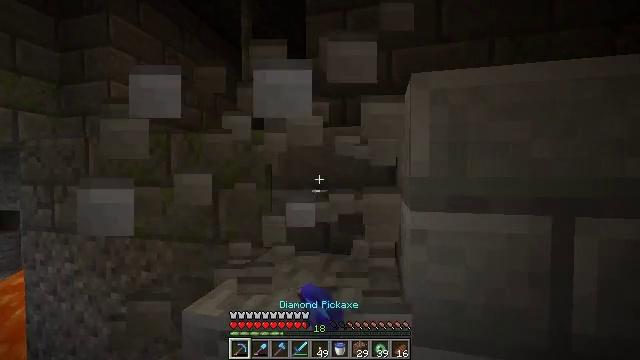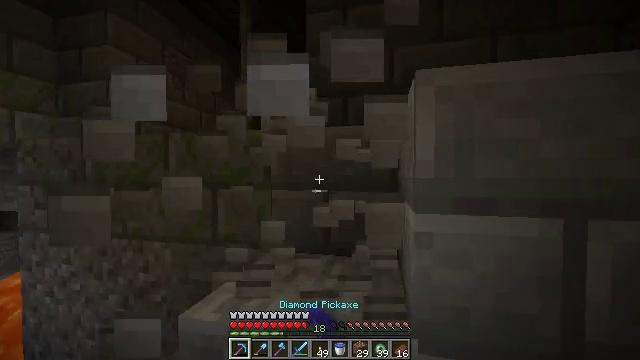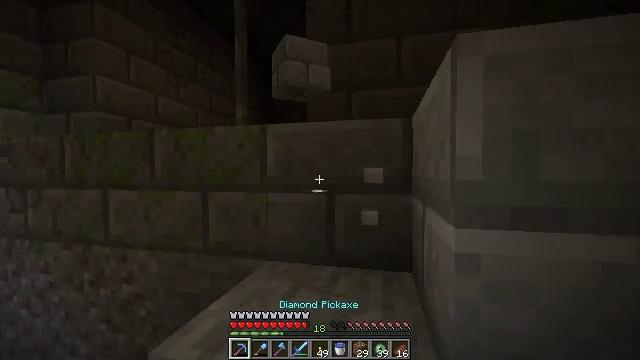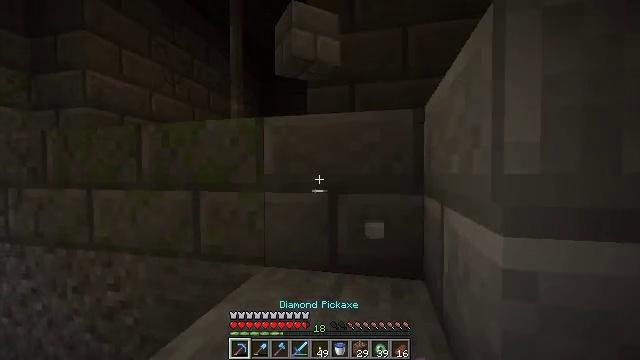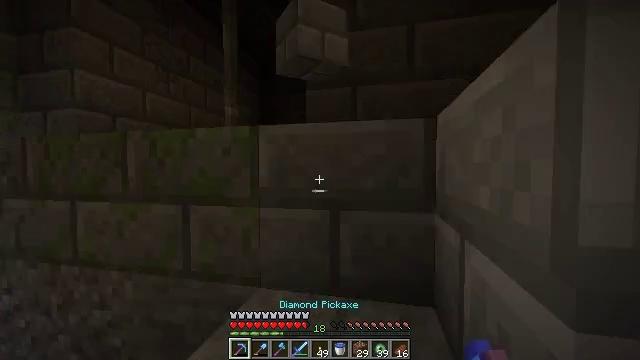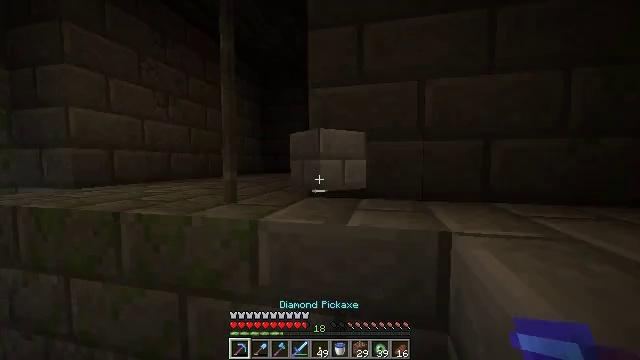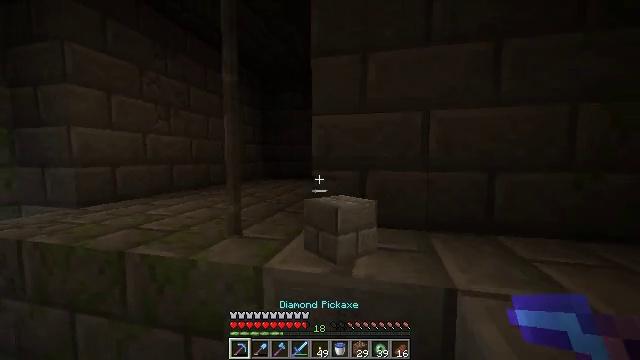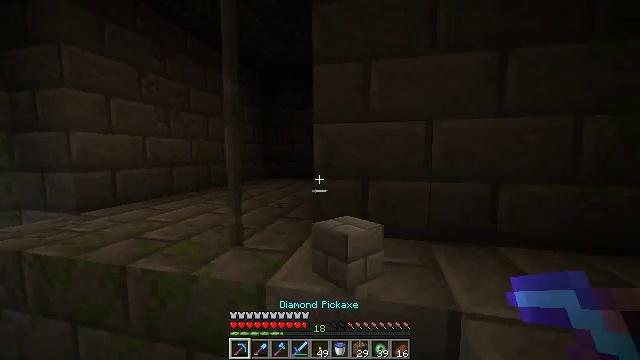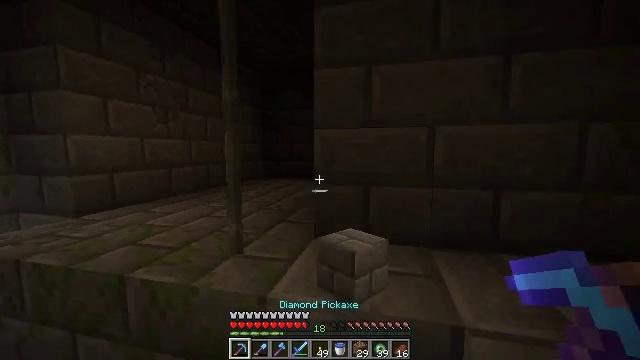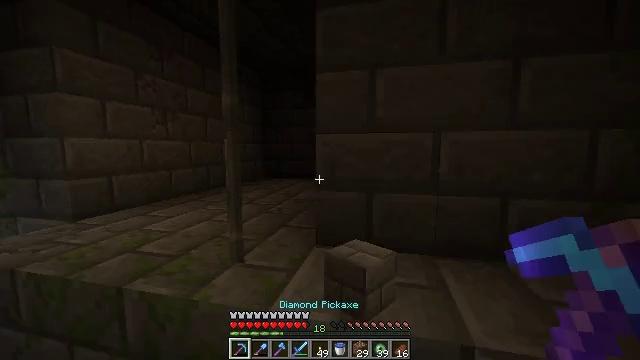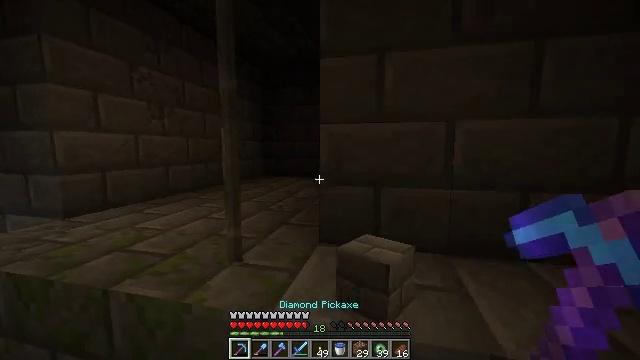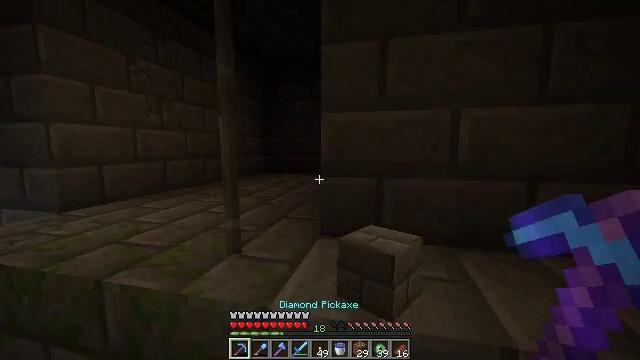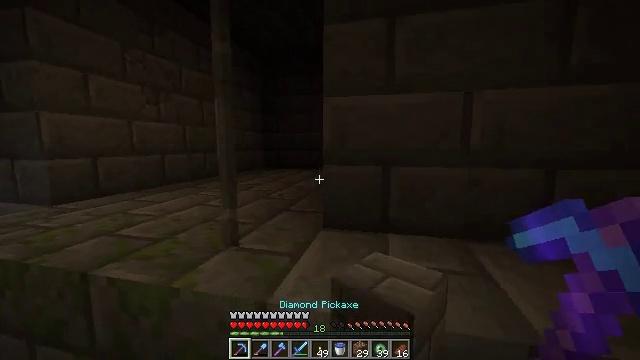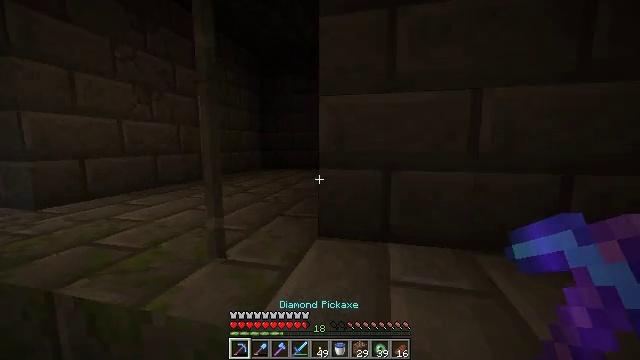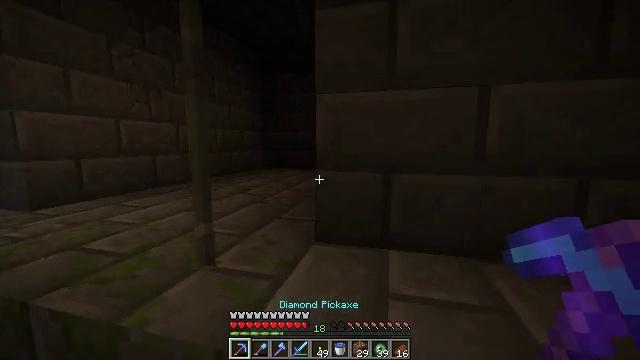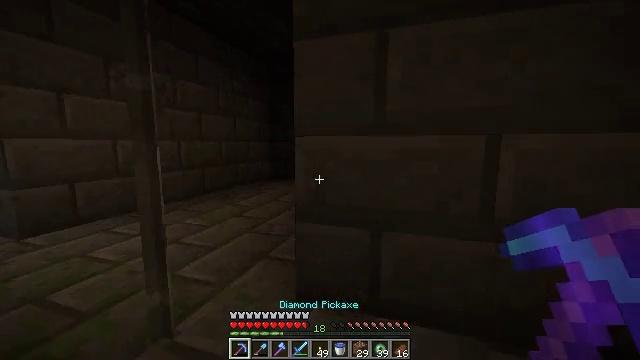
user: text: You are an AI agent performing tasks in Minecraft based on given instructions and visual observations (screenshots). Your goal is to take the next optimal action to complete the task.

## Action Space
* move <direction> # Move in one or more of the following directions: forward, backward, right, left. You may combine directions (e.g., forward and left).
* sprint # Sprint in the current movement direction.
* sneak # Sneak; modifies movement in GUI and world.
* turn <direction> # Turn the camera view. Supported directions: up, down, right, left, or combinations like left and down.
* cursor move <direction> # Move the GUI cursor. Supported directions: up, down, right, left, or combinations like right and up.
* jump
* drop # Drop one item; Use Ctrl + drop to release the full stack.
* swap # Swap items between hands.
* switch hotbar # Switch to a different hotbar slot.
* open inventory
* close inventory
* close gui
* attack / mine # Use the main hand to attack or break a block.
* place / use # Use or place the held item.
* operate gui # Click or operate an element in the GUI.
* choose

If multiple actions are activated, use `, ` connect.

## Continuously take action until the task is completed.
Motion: motion action
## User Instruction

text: Attack the iron bars to collect them.
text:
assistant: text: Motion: move forward
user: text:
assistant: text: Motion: move forward
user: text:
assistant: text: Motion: move forward
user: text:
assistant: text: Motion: move forward, jump
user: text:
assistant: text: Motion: move forward, turn down, jump
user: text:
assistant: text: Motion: move forward, jump
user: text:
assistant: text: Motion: move forward, turn down, jump
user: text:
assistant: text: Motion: move forward
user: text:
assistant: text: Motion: move forward
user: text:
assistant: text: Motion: move forward
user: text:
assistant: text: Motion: move forward
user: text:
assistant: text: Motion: move forward and move right
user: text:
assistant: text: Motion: move forward and move right
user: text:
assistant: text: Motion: move forward and move right
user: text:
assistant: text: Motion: move forward and move right, turn left, jump
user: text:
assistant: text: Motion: move forward and move right, turn left, jump
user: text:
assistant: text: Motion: move forward and move right, turn left and down, jump
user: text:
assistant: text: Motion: move forward and move right, turn left and down, jump
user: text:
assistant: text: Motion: move forward and move right, turn left and down
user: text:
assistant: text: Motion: move forward and move right, turn left and down
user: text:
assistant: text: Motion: move forward, turn left
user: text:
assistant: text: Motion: move forward
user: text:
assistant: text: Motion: move forward, switch to hotbar 5
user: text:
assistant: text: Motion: move forward, switch to hotbar 5
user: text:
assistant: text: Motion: move forward, switch to hotbar 5
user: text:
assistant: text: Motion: move forward, switch to hotbar 5
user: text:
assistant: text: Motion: move forward
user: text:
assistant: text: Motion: move forward
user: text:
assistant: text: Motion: move forward
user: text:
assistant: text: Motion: move forward